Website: home-depot
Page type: payment
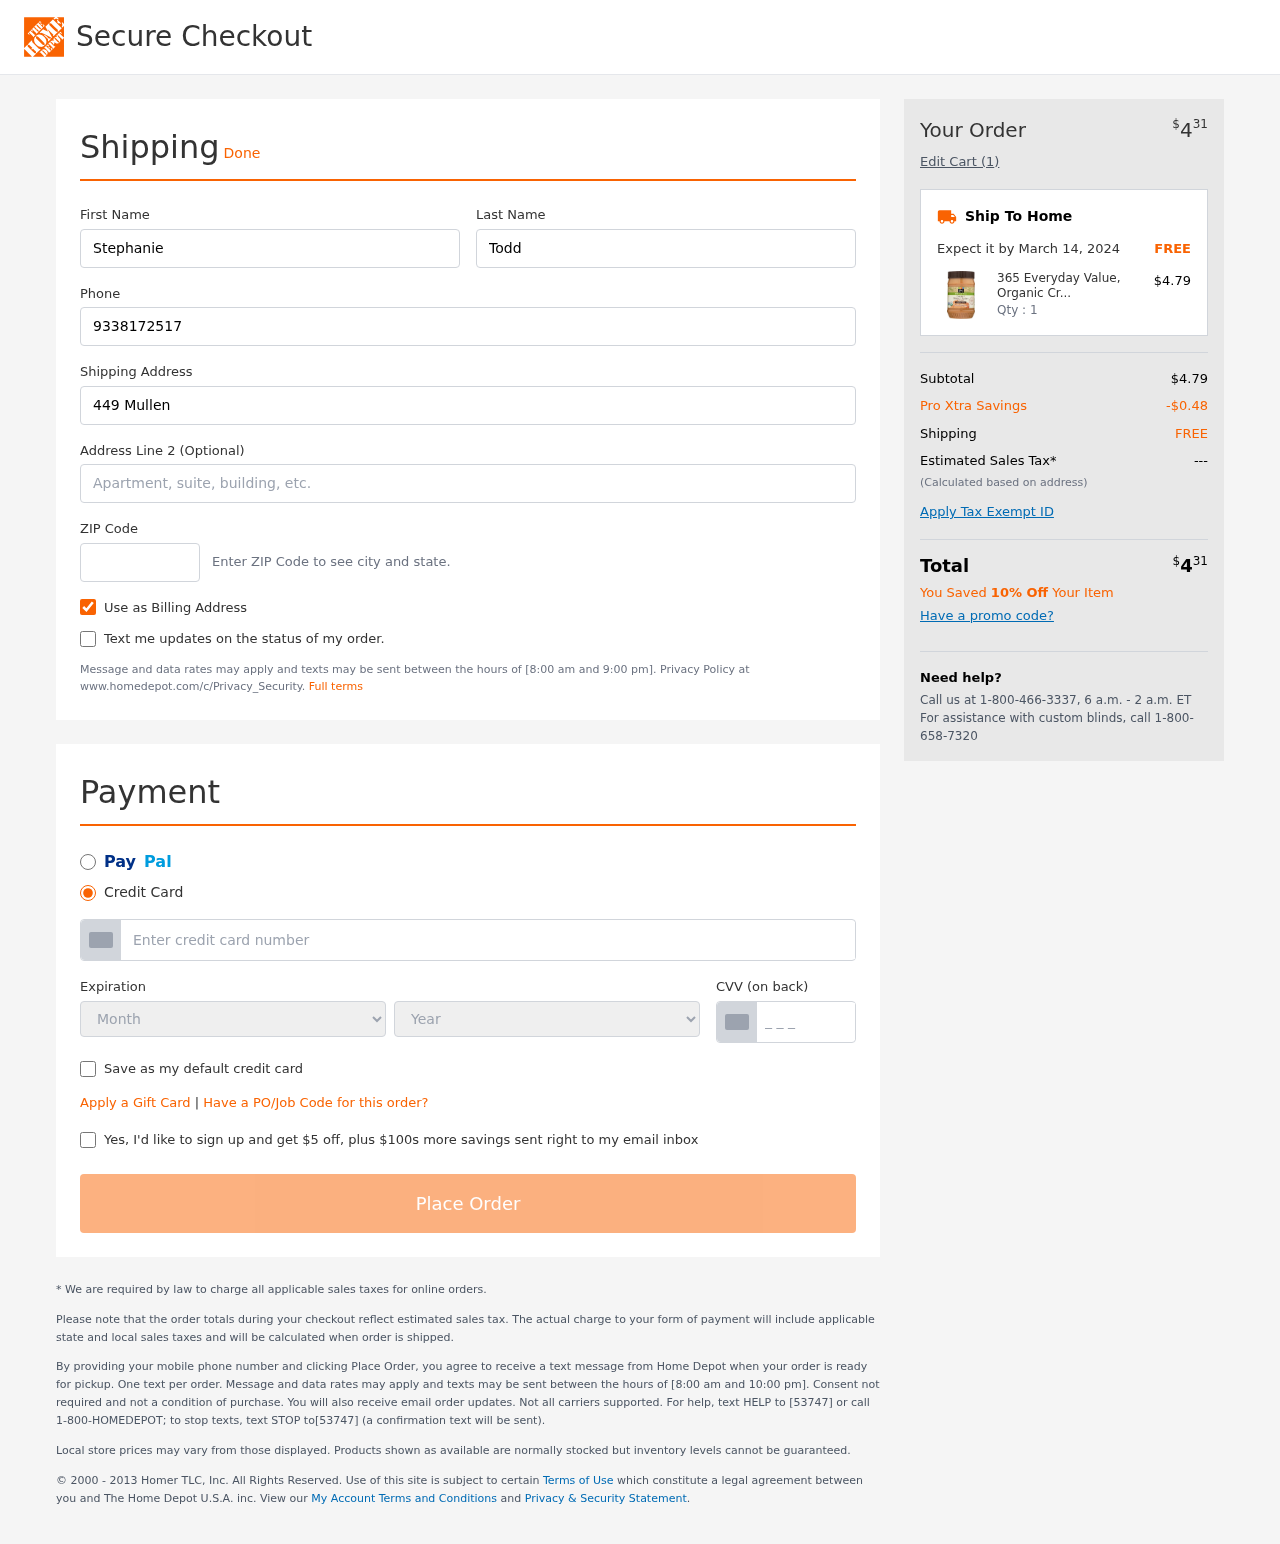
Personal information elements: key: PII_CARD_CVV
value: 0898
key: PII_CARD_EXPIRY_MONTH
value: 03
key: PII_CARD_EXPIRY_YEAR
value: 28
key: PII_CARD_NUMBER
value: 3440 7054 9961 215
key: PII_FIRSTNAME
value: Stephanie
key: PII_LASTNAME
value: Todd
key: PII_PHONE
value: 9338172517
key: PII_POSTCODE
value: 97653
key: PII_STREET
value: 449 Mullen Neck Suite 114
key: PII_STREET2
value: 0892 Priscilla Crossroad
Product elements: key: PRODUCT1_NAME
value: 365 Everyday Value, Organic Creamy Peanut Butter, Unsweetened, 16 oz
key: PRODUCT1_PRICE
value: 4.79
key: PRODUCT1_QUANTITY
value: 1
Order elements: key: ORDER_TOTAL
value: $431
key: ORDER_NUM_ITEMS
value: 1
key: ORDER_DELIVERY_DATE
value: March 14, 2024
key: ORDER_SUBTOTAL
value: $4.79
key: ORDER_DISCOUNT
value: -$0.48
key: ORDER_SHIPPING_COST
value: FREE